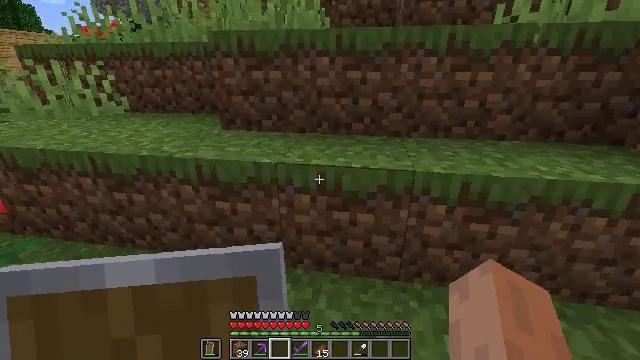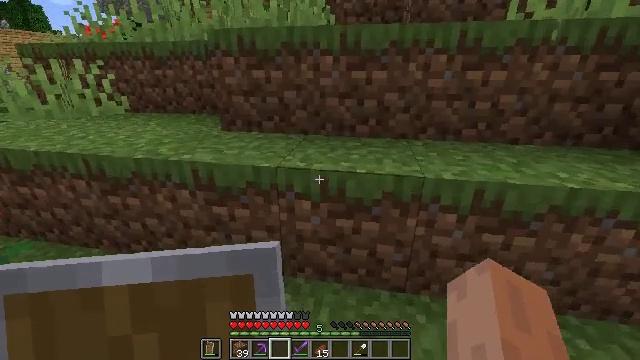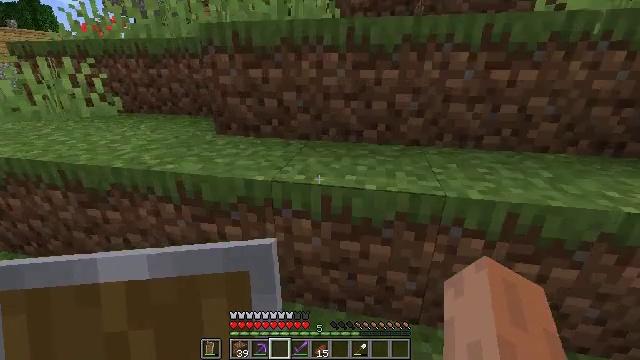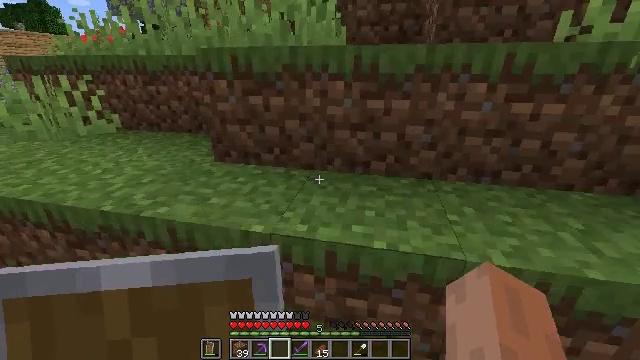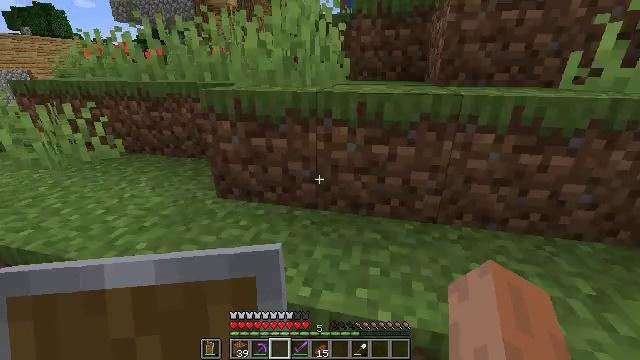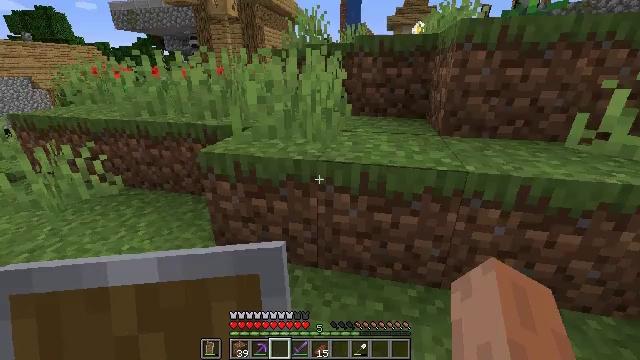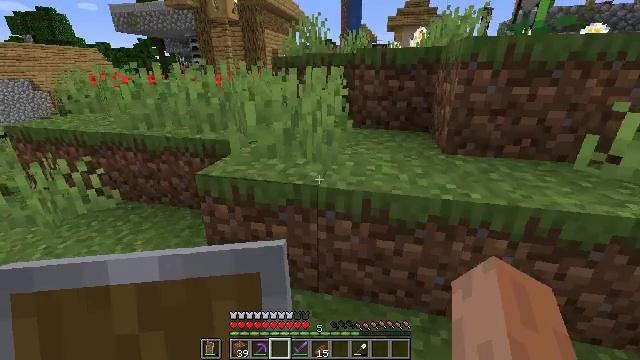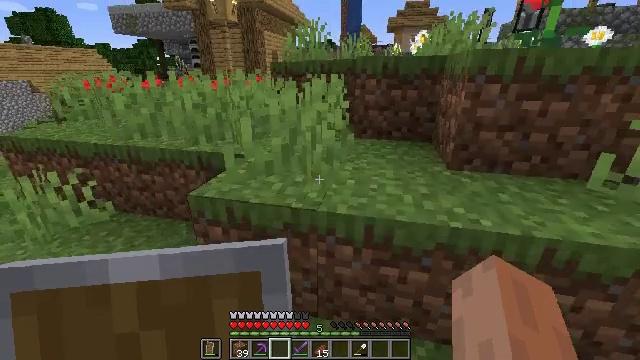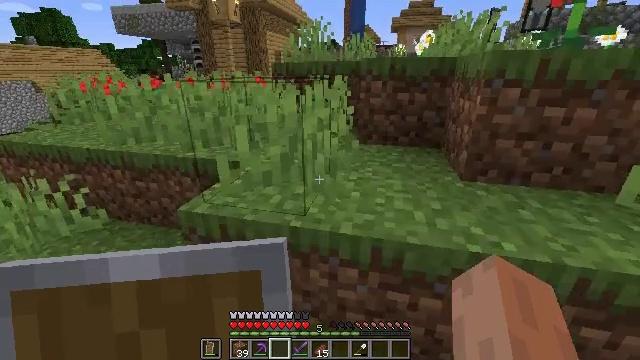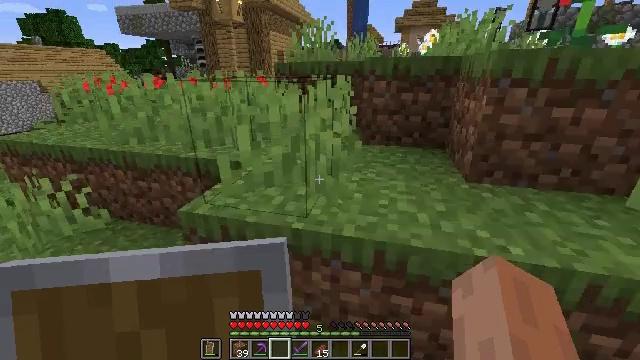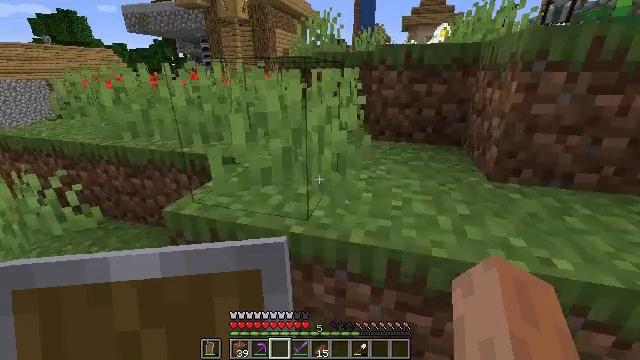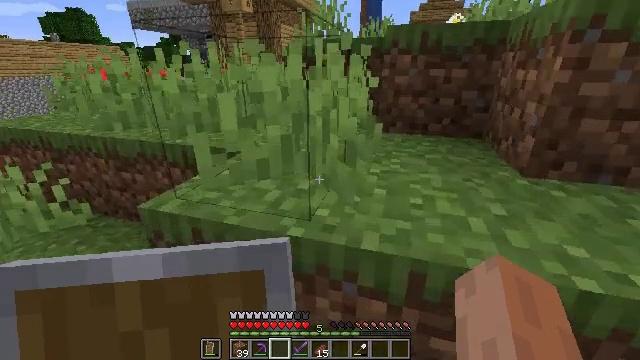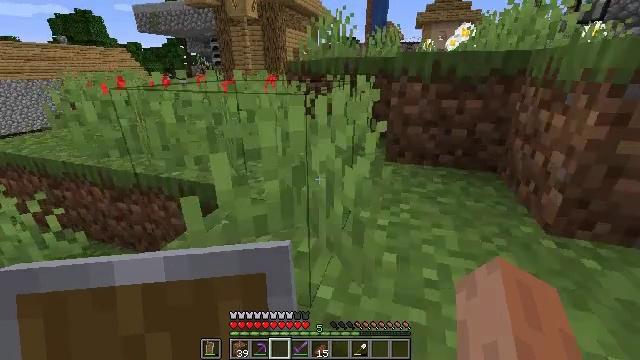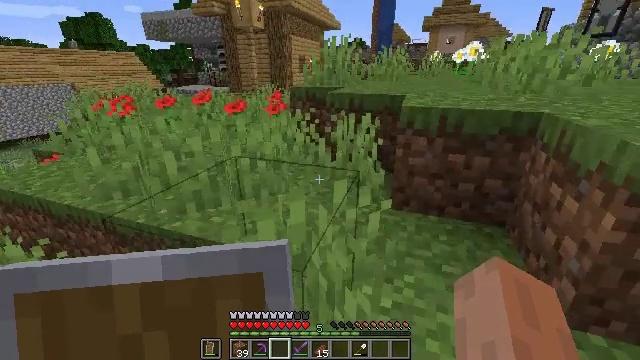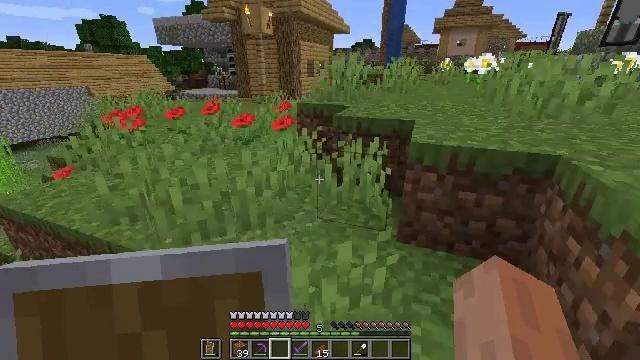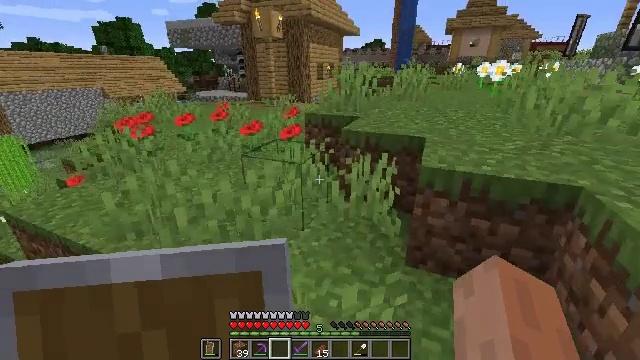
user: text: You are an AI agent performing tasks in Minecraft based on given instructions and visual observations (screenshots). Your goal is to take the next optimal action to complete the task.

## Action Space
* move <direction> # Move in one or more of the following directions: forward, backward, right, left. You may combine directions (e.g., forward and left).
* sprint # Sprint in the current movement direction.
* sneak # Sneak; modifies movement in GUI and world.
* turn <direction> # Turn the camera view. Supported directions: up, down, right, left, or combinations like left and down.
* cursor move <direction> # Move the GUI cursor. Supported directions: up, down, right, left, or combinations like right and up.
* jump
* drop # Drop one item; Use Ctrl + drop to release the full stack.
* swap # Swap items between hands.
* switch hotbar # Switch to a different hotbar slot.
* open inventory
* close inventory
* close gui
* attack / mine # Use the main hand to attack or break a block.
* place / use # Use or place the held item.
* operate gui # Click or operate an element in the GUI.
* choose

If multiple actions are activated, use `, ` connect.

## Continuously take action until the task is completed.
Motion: motion action
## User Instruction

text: Collect the observer.
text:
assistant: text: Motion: move forward
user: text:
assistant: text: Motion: move forward, turn left
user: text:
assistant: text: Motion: move forward, jump
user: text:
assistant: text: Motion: move forward, jump
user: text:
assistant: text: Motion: move forward, jump
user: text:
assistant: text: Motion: move forward, jump
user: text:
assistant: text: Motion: move forward
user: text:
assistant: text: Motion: move forward
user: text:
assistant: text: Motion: move forward
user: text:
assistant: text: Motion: move forward, turn left
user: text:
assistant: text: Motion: move forward, turn left
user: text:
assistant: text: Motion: move forward, turn left, jump
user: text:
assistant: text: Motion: move forward, turn left, jump
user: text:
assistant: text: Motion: move forward, turn left, jump
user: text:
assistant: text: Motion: move forward, turn left
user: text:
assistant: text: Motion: move forward
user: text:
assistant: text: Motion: move forward, turn left
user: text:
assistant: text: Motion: move forward, turn left
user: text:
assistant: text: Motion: move forward, turn left
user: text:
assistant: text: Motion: move forward, turn left
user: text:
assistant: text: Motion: turn left
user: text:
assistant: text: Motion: turn left
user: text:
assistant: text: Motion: move forward, turn left
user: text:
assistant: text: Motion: move forward, turn left
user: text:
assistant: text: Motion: no_op
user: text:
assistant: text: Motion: no_op
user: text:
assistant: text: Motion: move forward
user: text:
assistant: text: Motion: move forward
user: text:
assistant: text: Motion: move forward
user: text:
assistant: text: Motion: move forward, turn right